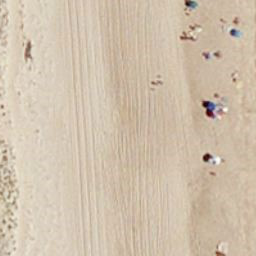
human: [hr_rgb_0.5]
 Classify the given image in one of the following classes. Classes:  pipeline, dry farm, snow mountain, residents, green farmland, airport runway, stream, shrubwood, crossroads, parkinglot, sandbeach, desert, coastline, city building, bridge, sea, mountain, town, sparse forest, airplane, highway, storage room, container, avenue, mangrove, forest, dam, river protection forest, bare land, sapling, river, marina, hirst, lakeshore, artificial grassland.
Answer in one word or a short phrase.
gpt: sandbeach